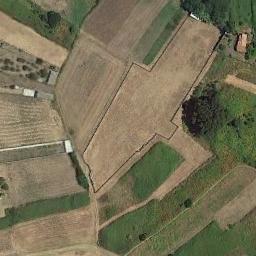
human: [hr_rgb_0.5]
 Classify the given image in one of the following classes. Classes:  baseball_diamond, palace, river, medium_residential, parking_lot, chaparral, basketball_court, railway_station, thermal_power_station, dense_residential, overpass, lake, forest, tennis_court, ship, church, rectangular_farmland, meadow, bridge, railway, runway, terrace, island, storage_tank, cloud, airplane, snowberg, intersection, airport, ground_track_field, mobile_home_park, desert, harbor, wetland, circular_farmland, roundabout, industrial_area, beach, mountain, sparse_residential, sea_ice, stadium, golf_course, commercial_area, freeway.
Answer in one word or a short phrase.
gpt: rectangular_farmland